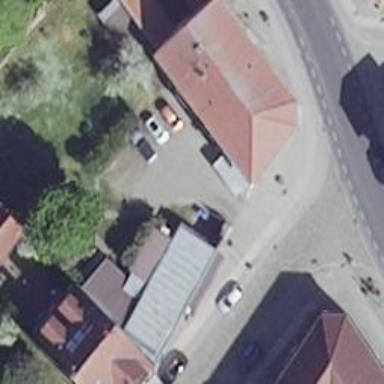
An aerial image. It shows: Restaurant.